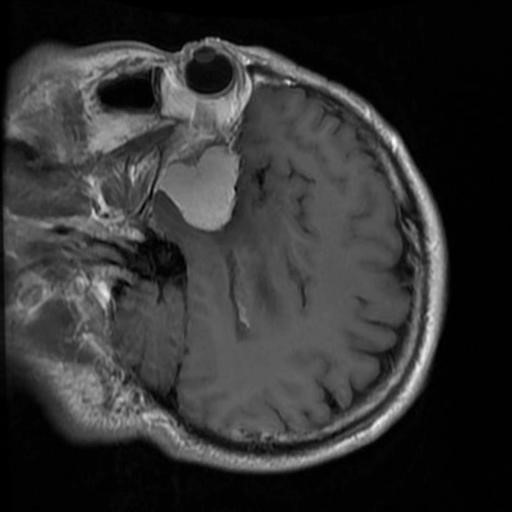
Label: brain_menin